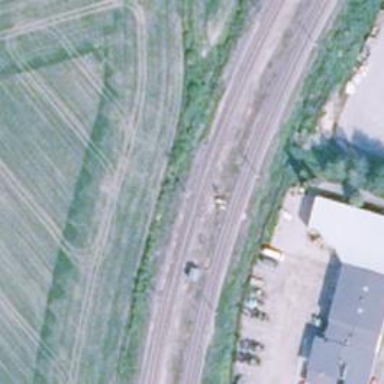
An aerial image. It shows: Railway with continuous electrified contact lines.